Question: So say I find the coordinates of the square and the coordinates of the letter in the linked image using haarcascade. How do I find the rgb value of the square only using OpenCV? I'm sorry if this is a very basic question, but I'd like to know how to do this.

Note that the grass would actually take a majority of the image when i'm actually using this program.
Thank's in advance!!
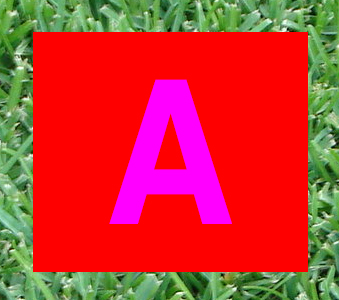
Answer: To access a pixel in a CV_8UC3 (that is a 3 channel image with unsigned char data type), you can write:
'''
const Vec3u& pixel = image.at<Vec3u>(row, col);
'''
As you say you have the coordinates of the box and the letter, you just need to put them here.
: If the areas are not of a single color and you need to get an average, you can go this way:
1. Create a mask m1 that covers all the pixels of the letter with cv::fillPoly.
2. Use cv::mean with the image and the mask m1 to get the average color of your letter.
3. Create a mask m2 that covers all the pixels of your box, again with cv::fillPoly.
4. Since this mask will contain the pixels of the letter as well, you have to "remove" m1 from m2. Do it with cv::setTo.
5. Use cv::mean again with the image and the mask m2 to get the average color of your box.